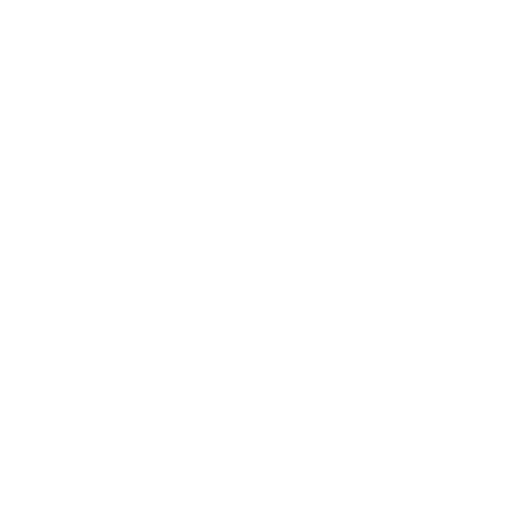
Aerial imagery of cape in Alaska named Walden Point containing only unknown